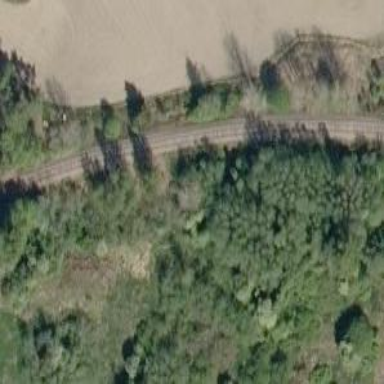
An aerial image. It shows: Preserved rail track with class designation.